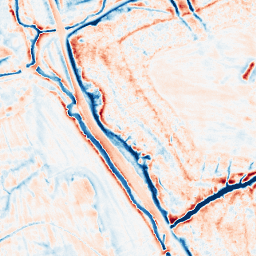
Category: edge_preserving
Decomposition family: guided
Decomposition parameters: radius: 4
eps: 1
Upsampling method: sinc_hamming
Upsampling parameters: scale: 4
kernel_size: 8
Upsampling scale: 4